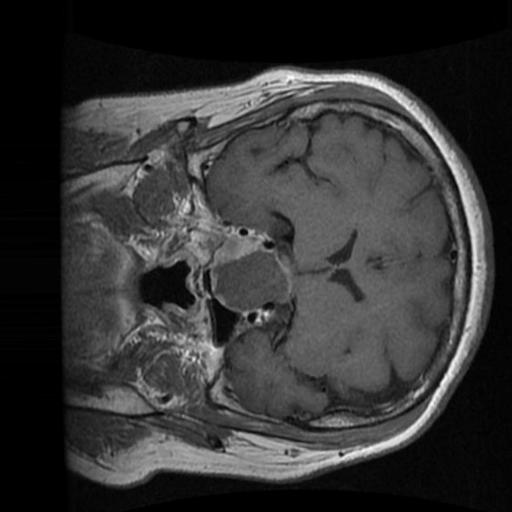
Label: brain_tumor